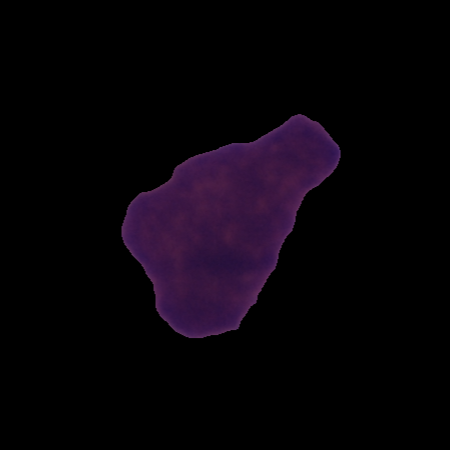
Label: cancer